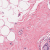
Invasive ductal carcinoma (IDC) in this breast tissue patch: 0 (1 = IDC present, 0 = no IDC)